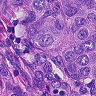
Metastatic tissue present: yes